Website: apple
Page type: store-pickup
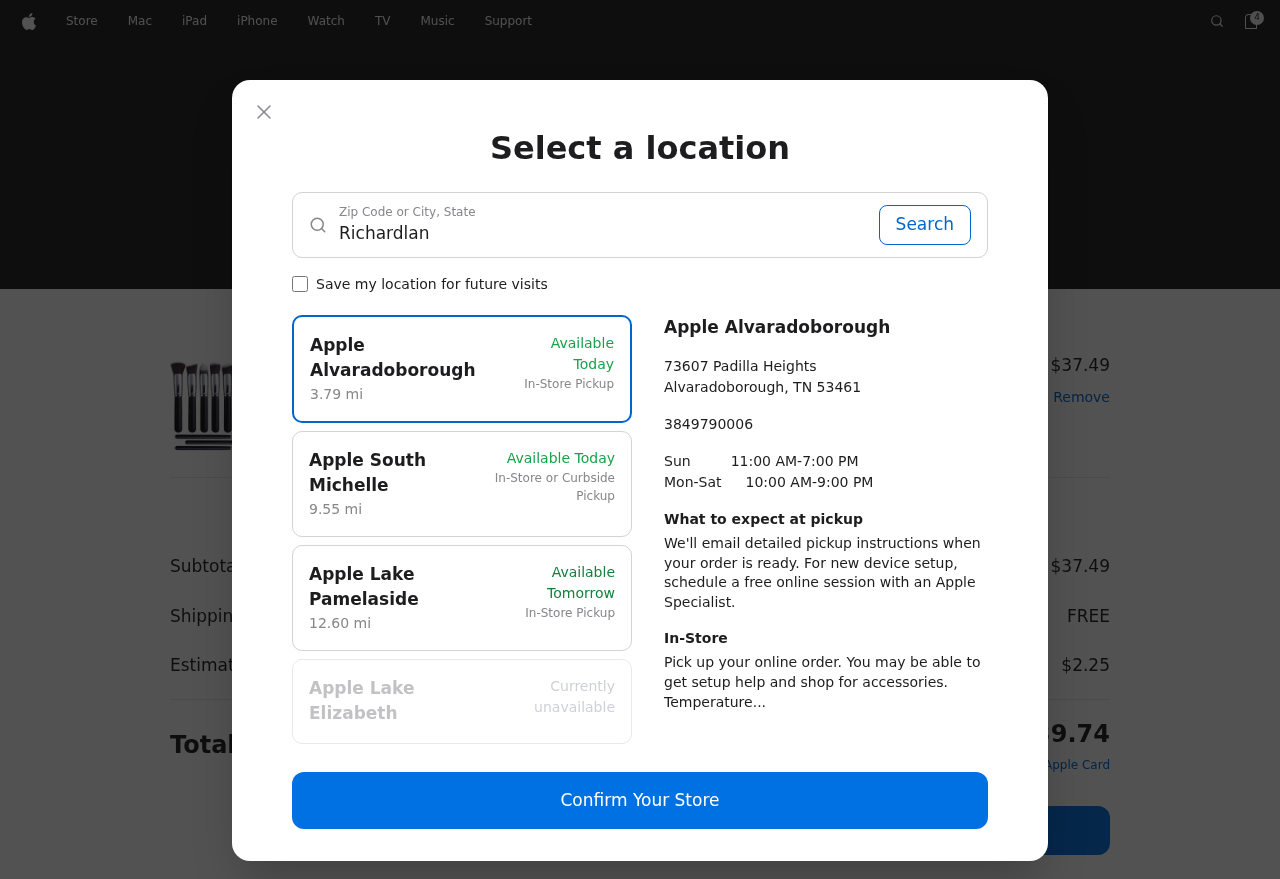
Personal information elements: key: PII_CITY_STATE
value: Richardland, TN
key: PII_LOCATION1_CITY
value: Apple Alvaradoborough
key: PII_LOCATION1_CITY_STATE_ZIP
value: Alvaradoborough, TN 53461
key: PII_LOCATION1_STREET
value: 73607 Padilla Heights
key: PII_LOCATION2_CITY
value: Apple South Michelle
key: PII_LOCATION3_CITY
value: Apple Lake Pamelaside
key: PII_LOCATION4_CITY
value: Apple Lake Elizabeth
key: PII_PHONE
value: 3849790006
Product elements: key: PRODUCT1_NAME
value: EONO Essential Makeup Brush Set Premium Synthetic Kabuki Foundation Face Powder Blush Eye Shadow Bru
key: PRODUCT1_PRICE
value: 37.49
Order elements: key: ORDER_NUM_ITEMS
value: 4
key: ORDER_TOTAL
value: $39.74
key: ORDER_SUBTOTAL
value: $37.49
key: ORDER_SHIPPING_COST
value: FREE
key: ORDER_TAX
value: $2.25
Search elements: key: SEARCH_CITY_STATE
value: Richardland, TN